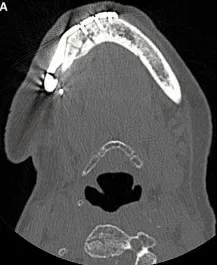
One-year post-surgery CT scan.
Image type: radiology (ct)